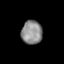
Tissue: skin
Cell type: Epithelial cells
Senescence score: 0.2758
Nuclear area (px): 481
Mean DAPI intensity: 141.112